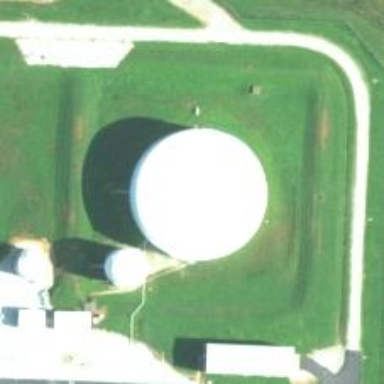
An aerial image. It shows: Storage tank that is man-made.